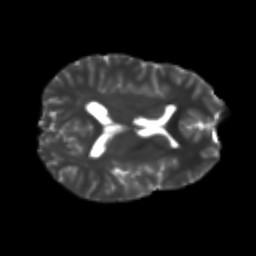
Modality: T2w
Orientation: axial
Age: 19
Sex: male
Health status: healthy
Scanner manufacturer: philips
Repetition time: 7.476 s
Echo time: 0.08753 s